Question: I am working on a project in appMobi, and this project has recently reached it portion that is related to facebook. However there just seems to be soo many moving parts that its virtually impossible to tell whats going on with what where and how.. more so, when everything works in the emulator but not on a device, where there is no console, no error log, nothing to work with to try and figure out the issue.
The image below is the only error I get on my device. When attempting to communicate with facebook, through appMobi specific methods. I have litteraly copied and pasted there code trying to make this work cause I know once I can see this working and how its going to work I can then start building logic around something I actually want to do. That being a mute point at the moment. Anyway, when I run this same exact code in the emulator it works exactly as expected. But running it in Test Anywhere on the device itself seems to be where this conflict is coming in.
Soo I am wondering, has anyone had this issue before out there on stack? If so what did you do to fix it? Whats the work around? Whats the means of how you debugged it and came to the conclusion as I am sure I am going to run into similar problems down the road and debugging on the device is also a bonus.

my javascript currently:
'''
document.addEventListener("appMobi.facebook.login",function(e){
if (e.success == true)
{ console.log("Facebook Log in Successful"); }
else
{ console.log("Unsuccessful Login"); }
},false);
function fbLoginCheckz()
{
try{
AppMobi.facebook.login('user_birthday,user_about_me,user_status,offline_access,publish_stream,publish_actions,email,read_friendlists,publish_checkins,create_event');
}catch(e){
alert("Error Caught [FB 1]: "+e.message);
}
}
document.addEventListener("appMobi.facebook.logout",function(e){
if (e.success == true)
{ console.log("Logged out of Facebook"); }
else
{ console.log("Unsuccessful Logout"); }
},false);
var facebookUserID = "me"; //me = the user currently logged into Facebook
document.addEventListener("appMobi.facebook.request.response",function(e) {
console.log("Facebook User Friends Data Returned");
if (e.success == true) {
var data = e.data.data;
var outHTML = "";
for (var r=0; r< data.length; r++) {
outHTML += "<img src='http://graph.facebook.com/" + data[r]["id"]
+ "/picture' info='" + data[r]["name"] + "' />";
}
$("#blah").empty().html(outHTML);
document.removeEventListener("appMobi.facebook.request.response");
}
},false);
'''
my html:
'''
<br><br>
<div id="blah"></div>
<a href="#" onclick="window.location.reload();">RELOAD</a><br>
<a href="#" onclick="fbLoginCheckz();">LOGIN</a><br>
<a href="#" onclick="AppMobi.facebook.logout();">LOGOUT</a><br>
<a href="#" onclick="AppMobi.facebook.requestWithGraphAPI(facebookUserID + '/friends','GET',null);">FRIENDS</a>
'''
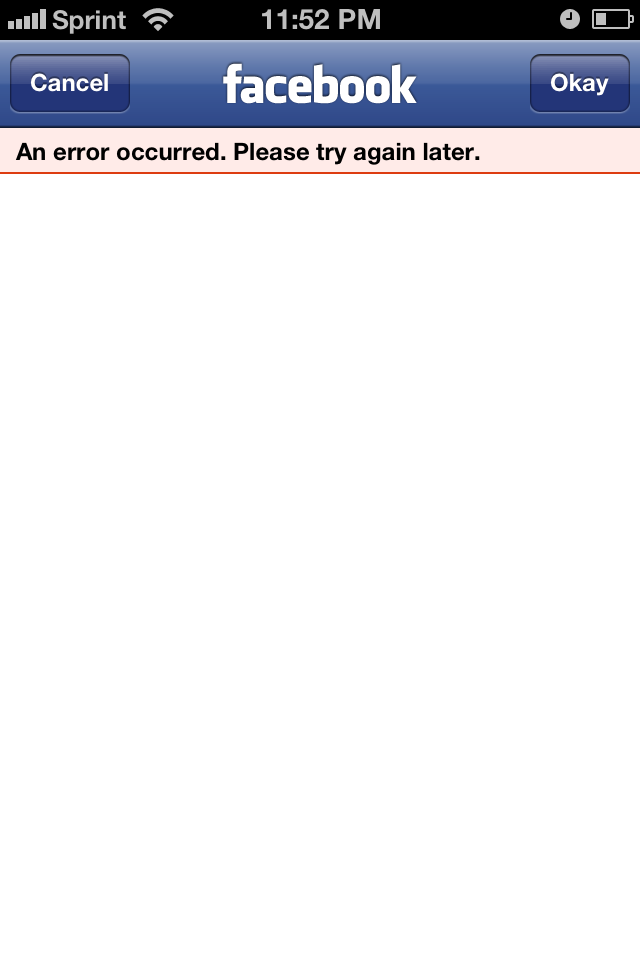
Answer: There was a problem with the build system and the test containers. If you build an adHoc version of your software it should work. However, all my "test anywhere" helper applications also still have the bug for the time being.
There should be an update to the test containers shortly that should fix the problem. I'll try to post back here once they have been updated.